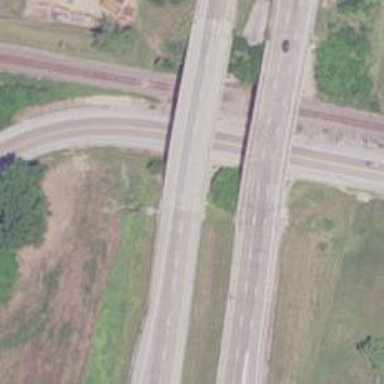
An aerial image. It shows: Primary highway bridge over expressway.